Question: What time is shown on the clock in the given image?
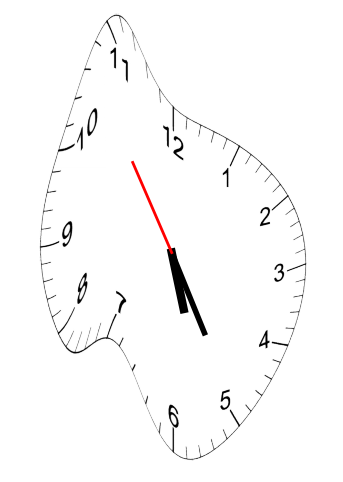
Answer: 05:24:54